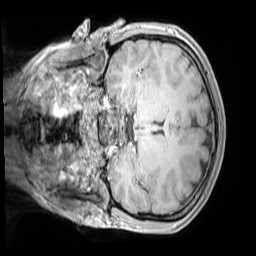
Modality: MP2RAGE
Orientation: coronal
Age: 10
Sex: female
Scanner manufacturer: siemens
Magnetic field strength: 3 T
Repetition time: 4 s
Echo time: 0.00303 s